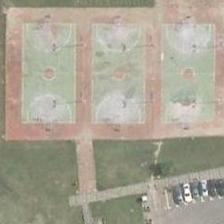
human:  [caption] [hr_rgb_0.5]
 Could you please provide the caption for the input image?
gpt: three basketball fields are near to a small parking lot .

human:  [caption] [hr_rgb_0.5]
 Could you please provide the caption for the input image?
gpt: three basketball fields surrounded by meadows are next to a parking lot .

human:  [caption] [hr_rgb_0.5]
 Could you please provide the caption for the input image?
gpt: three basketball courts are tied side by side in this piece of grass, next to the parking lot which is is full of parking .

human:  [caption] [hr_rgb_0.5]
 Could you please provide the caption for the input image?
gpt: three basketball fields are surrounded by green meadows .

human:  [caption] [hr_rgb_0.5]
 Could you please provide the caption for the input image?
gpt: three basketball fields are surrounded by green meadows .